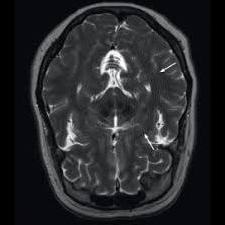
Label: notumor